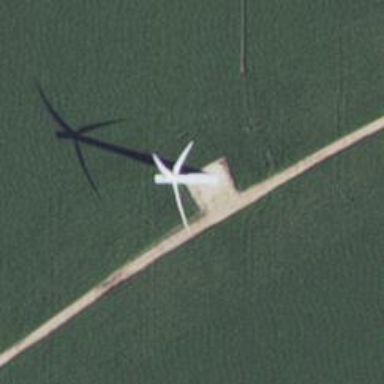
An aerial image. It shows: Wind turbine power generator.